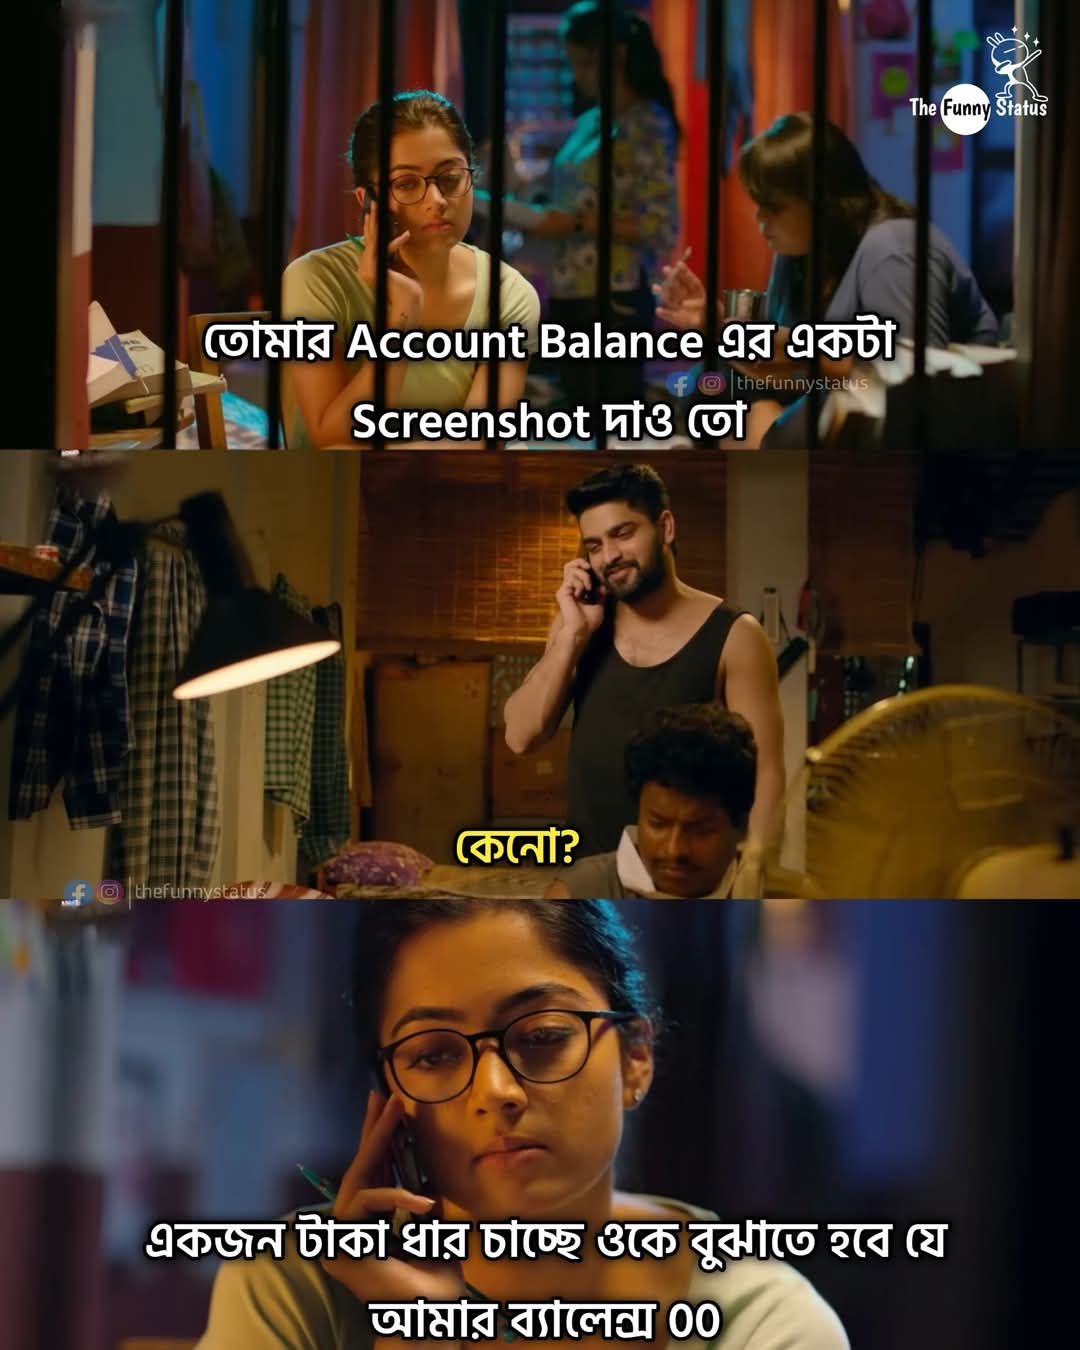
Text: তোমার Account Balance এর একটা Screenshot দাও তো
কেনো?
একজন টাকা ধার চাচ্ছে ওকে বুঝাতে হবে যে আমার ব্যালেন্স ০০
Label: Non Hate